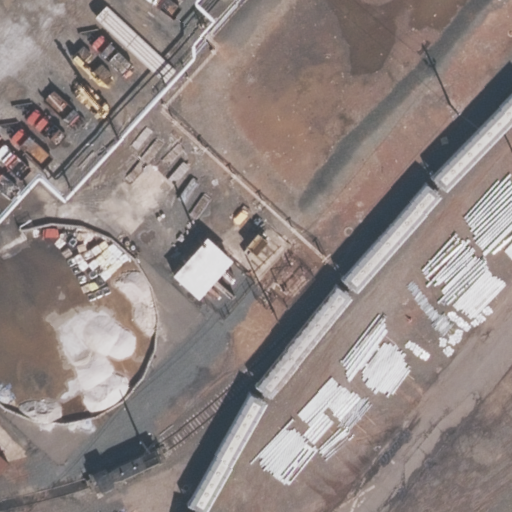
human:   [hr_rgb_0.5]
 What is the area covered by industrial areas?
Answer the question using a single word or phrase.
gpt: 10583m2

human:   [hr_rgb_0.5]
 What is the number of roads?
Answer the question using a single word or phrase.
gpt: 1

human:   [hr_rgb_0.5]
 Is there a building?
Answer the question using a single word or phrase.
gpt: no

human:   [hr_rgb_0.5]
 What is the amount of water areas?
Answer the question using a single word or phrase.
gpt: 0

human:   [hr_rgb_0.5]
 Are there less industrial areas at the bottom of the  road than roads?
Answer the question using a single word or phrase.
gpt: no

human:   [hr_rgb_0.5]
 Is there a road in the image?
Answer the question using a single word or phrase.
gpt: yes

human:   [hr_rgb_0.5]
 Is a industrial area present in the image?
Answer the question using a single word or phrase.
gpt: yes

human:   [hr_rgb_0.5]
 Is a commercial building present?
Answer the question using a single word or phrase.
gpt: no

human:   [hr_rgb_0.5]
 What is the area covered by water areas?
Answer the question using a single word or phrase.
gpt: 0m2

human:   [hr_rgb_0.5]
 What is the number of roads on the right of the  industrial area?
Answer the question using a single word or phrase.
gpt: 1

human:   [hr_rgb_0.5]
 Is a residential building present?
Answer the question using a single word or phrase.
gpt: no

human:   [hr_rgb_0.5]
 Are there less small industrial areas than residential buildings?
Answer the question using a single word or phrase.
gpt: no

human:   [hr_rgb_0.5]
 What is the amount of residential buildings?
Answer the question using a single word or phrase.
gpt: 0

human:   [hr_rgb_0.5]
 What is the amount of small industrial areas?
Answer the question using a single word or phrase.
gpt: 0

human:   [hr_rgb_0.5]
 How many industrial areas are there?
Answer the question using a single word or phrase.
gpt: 1

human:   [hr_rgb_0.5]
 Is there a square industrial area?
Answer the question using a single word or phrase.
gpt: no

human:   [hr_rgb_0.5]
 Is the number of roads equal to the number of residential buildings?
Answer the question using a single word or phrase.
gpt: no

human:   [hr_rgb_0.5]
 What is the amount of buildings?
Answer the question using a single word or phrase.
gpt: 0

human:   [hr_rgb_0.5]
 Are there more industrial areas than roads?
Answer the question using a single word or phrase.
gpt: no

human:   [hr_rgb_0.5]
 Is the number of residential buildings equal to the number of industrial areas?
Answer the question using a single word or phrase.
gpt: no

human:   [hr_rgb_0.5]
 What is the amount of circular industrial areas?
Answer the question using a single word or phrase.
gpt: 0

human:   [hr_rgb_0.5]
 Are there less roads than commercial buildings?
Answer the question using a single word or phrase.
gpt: no

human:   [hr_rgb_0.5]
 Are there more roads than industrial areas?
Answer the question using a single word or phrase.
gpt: no

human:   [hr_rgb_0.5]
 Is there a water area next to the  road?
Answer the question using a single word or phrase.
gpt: no

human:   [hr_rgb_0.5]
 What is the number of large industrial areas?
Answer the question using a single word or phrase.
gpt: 1

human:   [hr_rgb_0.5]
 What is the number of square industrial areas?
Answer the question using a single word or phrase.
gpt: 0

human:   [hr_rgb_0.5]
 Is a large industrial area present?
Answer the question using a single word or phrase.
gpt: yes

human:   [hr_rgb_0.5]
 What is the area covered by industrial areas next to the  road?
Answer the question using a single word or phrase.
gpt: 10583m2

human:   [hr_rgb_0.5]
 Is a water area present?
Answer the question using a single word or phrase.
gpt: no

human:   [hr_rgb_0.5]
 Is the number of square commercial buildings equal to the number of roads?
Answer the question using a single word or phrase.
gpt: no

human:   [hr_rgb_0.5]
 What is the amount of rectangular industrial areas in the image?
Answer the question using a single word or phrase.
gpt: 1

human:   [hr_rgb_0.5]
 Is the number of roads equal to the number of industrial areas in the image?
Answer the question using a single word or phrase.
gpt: yes

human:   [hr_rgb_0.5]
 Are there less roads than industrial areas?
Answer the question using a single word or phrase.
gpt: no

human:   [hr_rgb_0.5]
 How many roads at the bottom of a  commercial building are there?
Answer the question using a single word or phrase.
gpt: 0

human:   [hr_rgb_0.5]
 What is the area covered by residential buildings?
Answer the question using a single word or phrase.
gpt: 0m2

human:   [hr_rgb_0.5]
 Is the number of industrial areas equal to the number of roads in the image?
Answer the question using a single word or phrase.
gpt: yes

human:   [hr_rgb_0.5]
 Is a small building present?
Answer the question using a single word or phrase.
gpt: no

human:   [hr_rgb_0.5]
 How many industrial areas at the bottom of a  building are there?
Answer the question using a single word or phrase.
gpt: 0

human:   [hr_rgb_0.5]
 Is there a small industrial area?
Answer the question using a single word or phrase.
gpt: no

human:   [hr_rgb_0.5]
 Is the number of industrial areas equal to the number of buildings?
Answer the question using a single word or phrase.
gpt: no

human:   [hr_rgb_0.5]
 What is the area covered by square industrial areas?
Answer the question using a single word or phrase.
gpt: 0m2

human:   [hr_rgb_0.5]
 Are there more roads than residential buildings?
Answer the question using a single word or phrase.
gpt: yes

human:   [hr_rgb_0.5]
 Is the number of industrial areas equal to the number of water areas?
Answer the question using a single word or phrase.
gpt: no

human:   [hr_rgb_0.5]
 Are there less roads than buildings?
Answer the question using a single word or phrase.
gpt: no

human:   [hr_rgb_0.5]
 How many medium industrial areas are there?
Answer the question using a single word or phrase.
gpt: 0

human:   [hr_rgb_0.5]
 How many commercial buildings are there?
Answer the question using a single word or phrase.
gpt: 0

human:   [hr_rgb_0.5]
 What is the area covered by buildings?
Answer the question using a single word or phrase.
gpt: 0m2

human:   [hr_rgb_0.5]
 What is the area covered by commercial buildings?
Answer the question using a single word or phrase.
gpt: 0m2

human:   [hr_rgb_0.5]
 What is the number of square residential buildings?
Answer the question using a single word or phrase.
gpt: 0

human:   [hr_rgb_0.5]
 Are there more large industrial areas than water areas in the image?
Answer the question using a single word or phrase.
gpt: yes

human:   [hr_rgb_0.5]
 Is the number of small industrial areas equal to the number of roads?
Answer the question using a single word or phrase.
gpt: no

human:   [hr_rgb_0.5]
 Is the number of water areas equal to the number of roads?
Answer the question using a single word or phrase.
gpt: no

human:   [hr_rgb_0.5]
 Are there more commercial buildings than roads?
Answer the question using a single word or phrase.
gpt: no

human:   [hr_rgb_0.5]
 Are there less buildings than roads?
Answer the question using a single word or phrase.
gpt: yes

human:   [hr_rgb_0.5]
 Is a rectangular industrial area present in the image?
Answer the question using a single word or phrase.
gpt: yes

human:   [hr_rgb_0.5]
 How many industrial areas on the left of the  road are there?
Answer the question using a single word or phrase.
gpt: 1

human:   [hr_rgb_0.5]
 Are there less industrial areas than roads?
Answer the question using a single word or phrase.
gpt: no

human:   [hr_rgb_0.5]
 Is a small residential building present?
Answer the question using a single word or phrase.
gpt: no

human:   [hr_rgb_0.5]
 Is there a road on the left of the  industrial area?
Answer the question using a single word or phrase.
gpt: no

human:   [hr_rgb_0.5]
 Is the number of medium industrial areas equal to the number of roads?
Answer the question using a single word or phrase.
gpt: no

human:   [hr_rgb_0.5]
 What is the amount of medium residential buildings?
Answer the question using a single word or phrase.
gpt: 0

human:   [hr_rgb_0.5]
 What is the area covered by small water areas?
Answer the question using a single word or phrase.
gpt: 0m2

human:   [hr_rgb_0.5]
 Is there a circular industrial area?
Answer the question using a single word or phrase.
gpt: no

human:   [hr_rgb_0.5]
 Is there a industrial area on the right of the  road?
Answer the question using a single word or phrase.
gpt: no